Question: I don't want italic.How to change it?
I want a regular font style instead of italic.

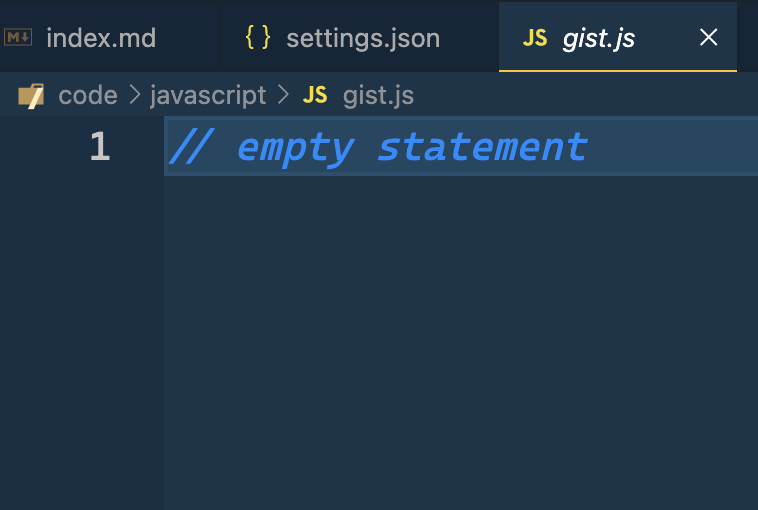
Answer: Add to the setting.json:
'''
"editor.tokenColorCustomizations": {
"comments": {
"fontStyle": "",
"foreground": "#d400ff"
}
}
'''
<URL>
You can change the font style and color.